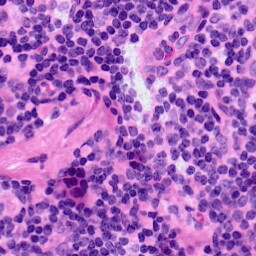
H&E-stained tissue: LymphNode